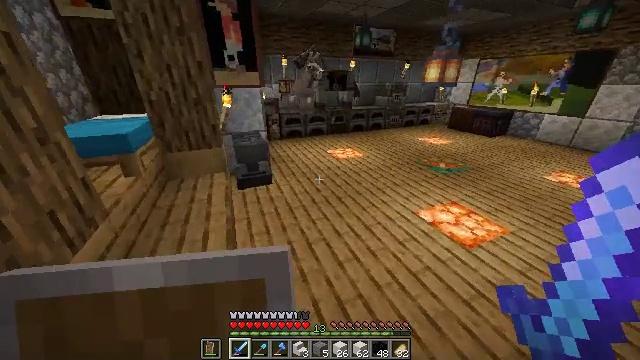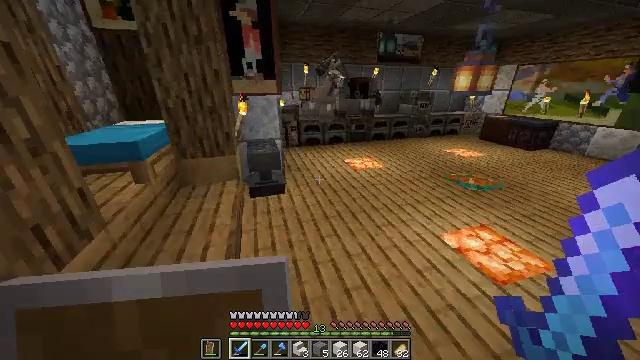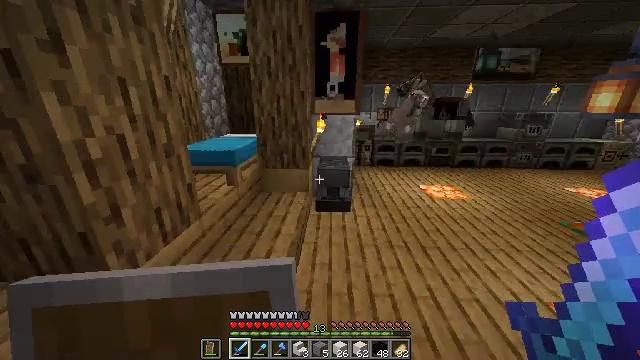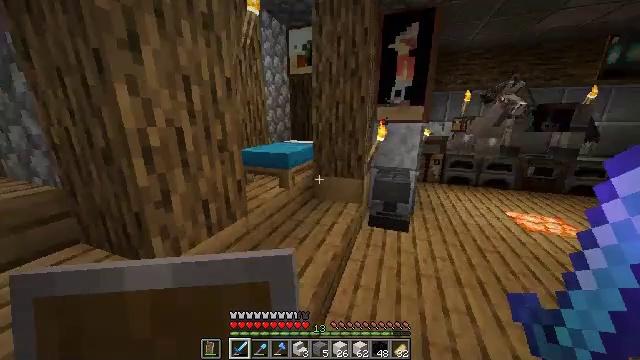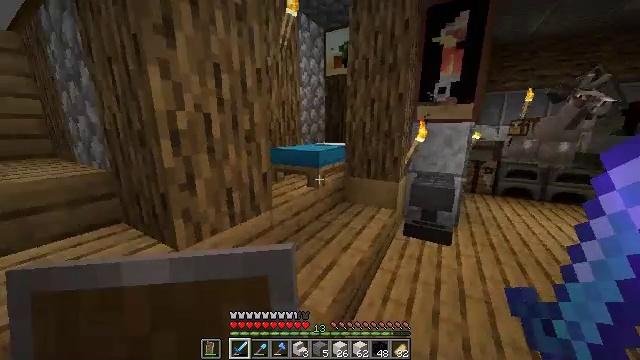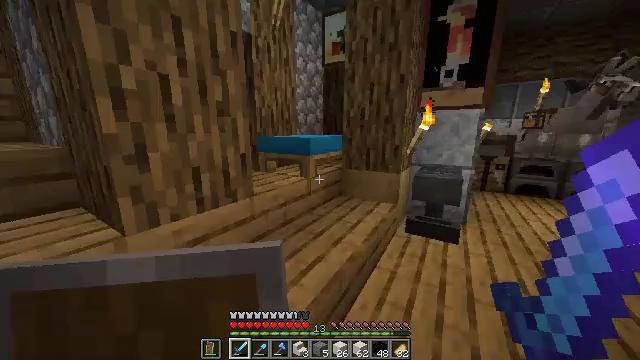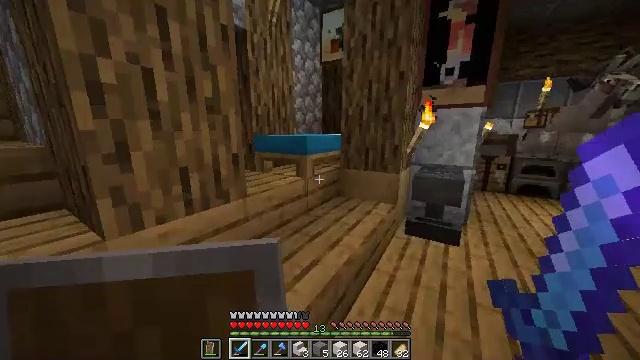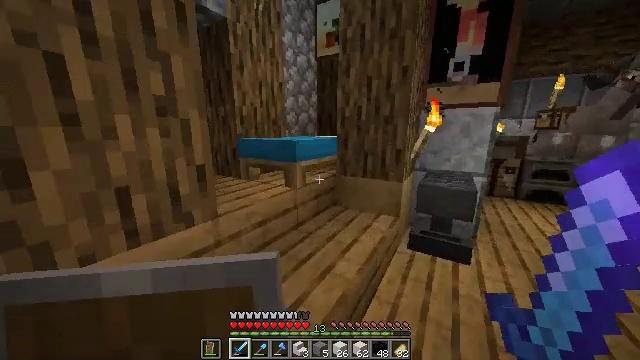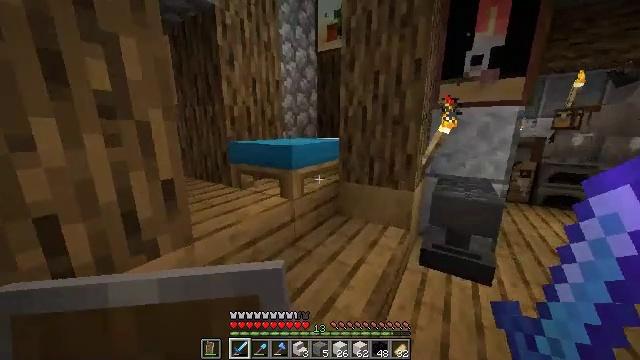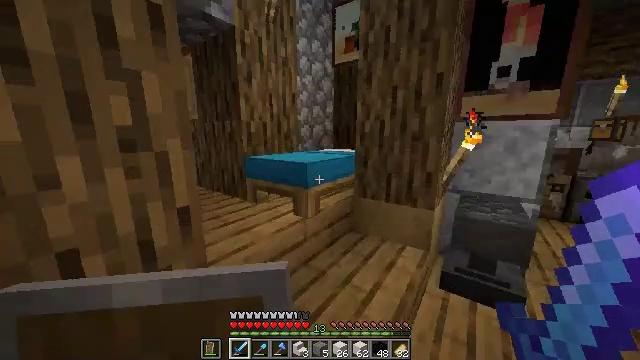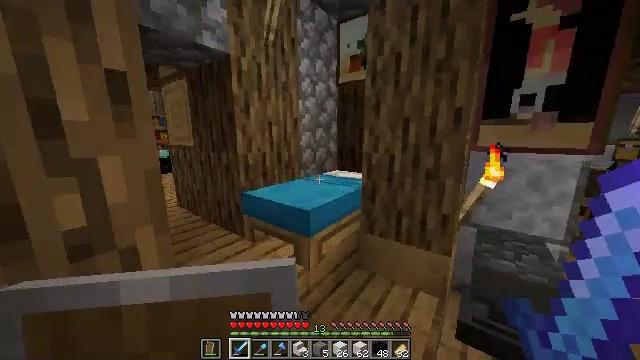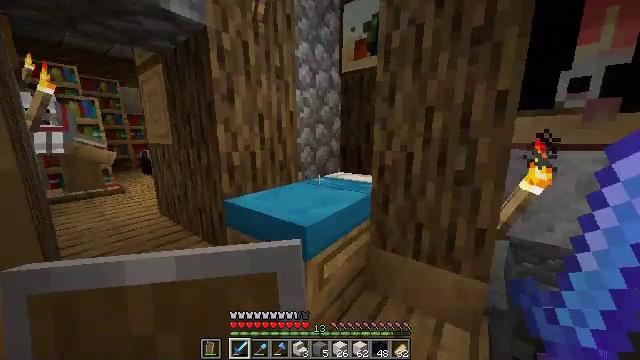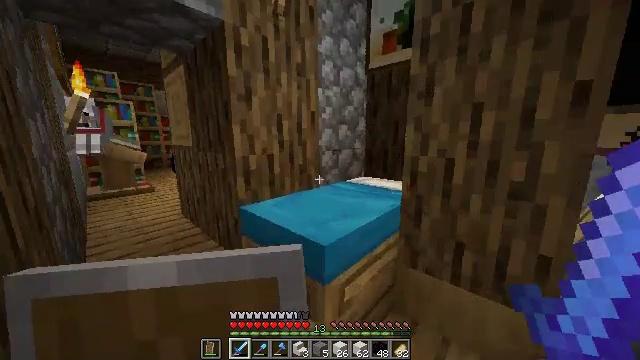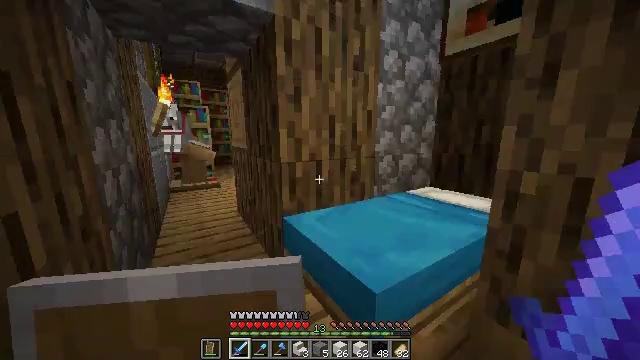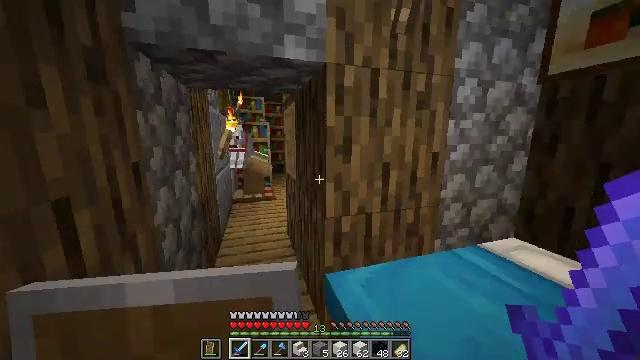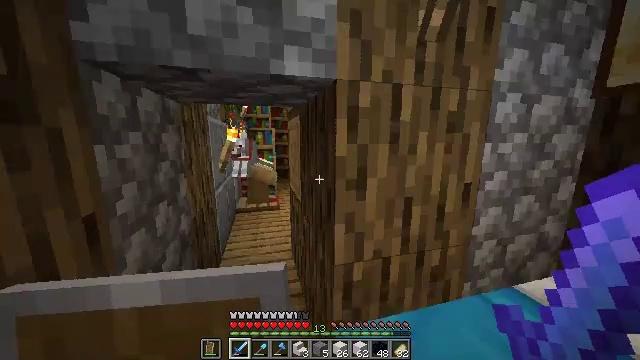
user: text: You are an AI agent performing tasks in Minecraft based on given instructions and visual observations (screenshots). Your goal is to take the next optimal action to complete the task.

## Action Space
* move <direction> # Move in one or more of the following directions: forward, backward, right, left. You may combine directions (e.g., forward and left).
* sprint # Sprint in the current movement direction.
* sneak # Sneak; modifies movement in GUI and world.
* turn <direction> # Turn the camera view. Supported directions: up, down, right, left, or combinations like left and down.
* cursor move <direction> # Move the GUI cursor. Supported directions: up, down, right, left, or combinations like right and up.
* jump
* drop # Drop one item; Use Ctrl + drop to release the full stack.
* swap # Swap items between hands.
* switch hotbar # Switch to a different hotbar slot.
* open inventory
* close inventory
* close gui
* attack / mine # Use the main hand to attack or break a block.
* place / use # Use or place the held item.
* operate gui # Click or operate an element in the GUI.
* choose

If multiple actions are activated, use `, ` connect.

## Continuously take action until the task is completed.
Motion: motion action
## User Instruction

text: Use four polished diorite to craft polished diorite stairs.
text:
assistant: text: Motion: move forward, turn left and up
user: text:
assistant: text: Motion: move forward, turn left and up
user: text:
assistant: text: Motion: move forward, turn left and up
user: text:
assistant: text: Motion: move forward, turn left and up
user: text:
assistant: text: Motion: move forward, turn left
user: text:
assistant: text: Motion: move forward
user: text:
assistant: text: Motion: move forward
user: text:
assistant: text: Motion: move forward
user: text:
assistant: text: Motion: move forward, turn left and up
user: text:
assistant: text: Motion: move forward
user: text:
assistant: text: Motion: move forward
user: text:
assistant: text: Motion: move forward, turn left
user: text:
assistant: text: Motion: move forward, turn left
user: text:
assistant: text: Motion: move forward, turn left
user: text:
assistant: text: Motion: move forward and move left, turn left
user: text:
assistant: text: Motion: move forward and move left
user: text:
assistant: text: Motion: move forward and move left
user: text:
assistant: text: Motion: move forward and move left
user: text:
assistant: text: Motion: move forward and move left
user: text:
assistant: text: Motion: move forward and move left
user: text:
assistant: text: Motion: move forward and move left
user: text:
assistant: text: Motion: move forward and move left
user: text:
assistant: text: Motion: move forward
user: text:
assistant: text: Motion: move forward
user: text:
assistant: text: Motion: move forward
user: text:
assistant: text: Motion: move forward
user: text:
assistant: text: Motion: move forward
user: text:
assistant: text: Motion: move forward, turn right and down
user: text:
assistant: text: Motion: move forward, turn right and down
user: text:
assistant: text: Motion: move forward, turn right